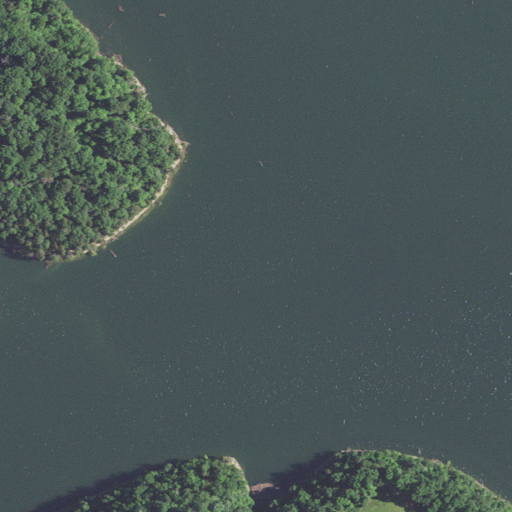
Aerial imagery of valley in Kentucky named Mill Hollow containing open water, deciduous forest, mixed forest, barren land, and grassland